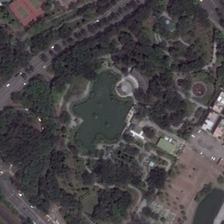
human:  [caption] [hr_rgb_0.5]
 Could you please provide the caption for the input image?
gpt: many green trees and a pond are in a park near a road and some buildings .

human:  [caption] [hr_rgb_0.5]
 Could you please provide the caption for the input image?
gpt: many green trees and a pond are in a park near a road and some buildings .

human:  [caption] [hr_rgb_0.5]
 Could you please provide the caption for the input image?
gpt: many green trees and a pond are in a park near a road and some buildings .

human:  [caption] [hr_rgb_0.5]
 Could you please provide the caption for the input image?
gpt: many green trees and a pond are in a park near a road and some buildings .

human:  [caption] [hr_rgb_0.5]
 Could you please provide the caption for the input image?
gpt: many green trees and a pond are in a park near a road and some buildings .